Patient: sex M, age 58
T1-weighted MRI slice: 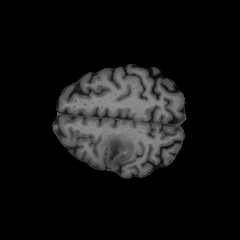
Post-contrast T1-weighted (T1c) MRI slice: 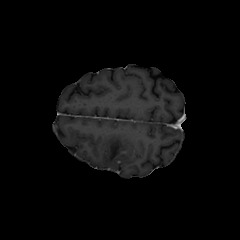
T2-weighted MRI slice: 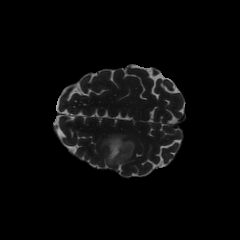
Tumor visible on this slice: yes
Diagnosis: Glioblastoma, IDH-wildtype
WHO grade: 4